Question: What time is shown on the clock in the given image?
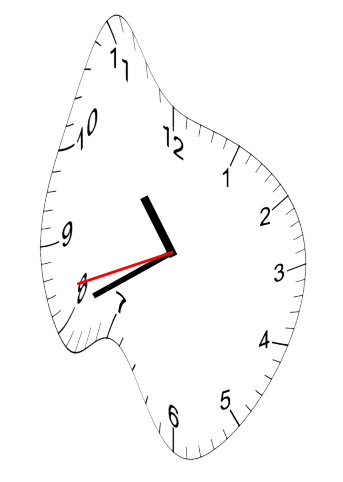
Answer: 10:40:42